Question: I am using to read excel file, but the problem is that in excel sheet some cloumn has an invalid value for example instead of number string is there,
When I read this invalid value I get an empty string instead of actual value.

for above screenshot when i read value john getting empty string.
So is there any way to read this invalid value?
Any help will be appreciated.
The is to read excel file
'''
private DataTable ReadExcelFile(string sheetName, string path)
{
using (OleDbConnection conn = new OleDbConnection())
{
DataTable dt = new DataTable();
string Import_FileName = path;
string fileExtension = Path.GetExtension(Import_FileName);
if (fileExtension == ".xls")
conn.ConnectionString = "Provider=Microsoft.Jet.OLEDB.4.0;Data Source=" + Import_FileName + ";" + "Extended Properties='Excel 8.0;HDR=YES;'";
if (fileExtension == ".xlsx")
conn.ConnectionString = "Provider=Microsoft.ACE.OLEDB.12.0;Data Source=" + Import_FileName + ";" + "Extended Properties='Excel 12.0 Xml;HDR=YES;'";
using (OleDbCommand comm = new OleDbCommand())
{
comm.CommandText = "Select * from [" + sheetName + "$]";
comm.Connection = conn;
using (OleDbDataAdapter da = new OleDbDataAdapter())
{
da.SelectCommand = comm;
da.Fill(dt);
return dt;
}
}
}
}
'''
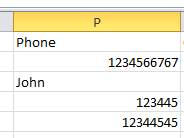
Answer: You need to set value for 'TypeGuessRows' Registry key to 0, this way driver will set data type based on all column values instead of first 8 (default).
The location of the key differs from version to version of driver, you can easily Google it based on your specific version. For example for Access Connectivity Engine 2007 it would be
'''
HKEY_LOCAL_MACHINE\SOFTWARE\Microsoft\Office
.0\Access Connectivity Engine\Engines\Excel
'''
By the way, you do not need Jet to read XLS files, ACE is perfectly capable of this as well.